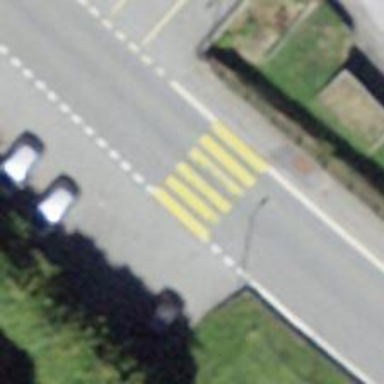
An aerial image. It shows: Marked road crossing.